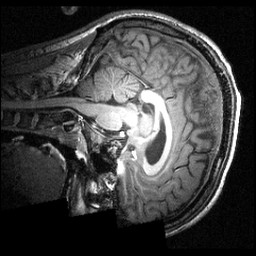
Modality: T1w
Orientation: sagittal
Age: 21
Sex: male
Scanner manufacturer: siemens
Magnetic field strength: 3.951 T
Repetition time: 1.5 s
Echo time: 0.00335 s